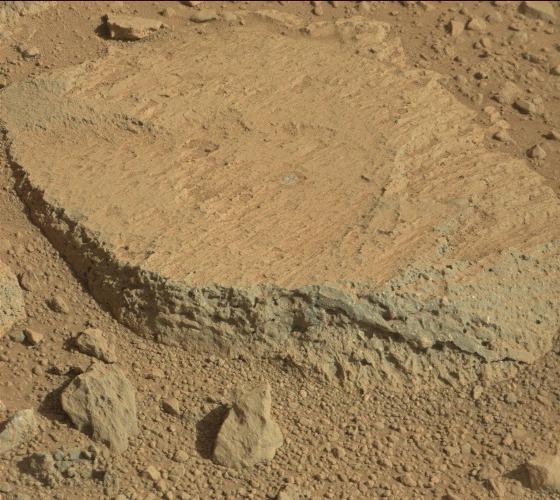
Terrain classes present: Bedrock, Gravel / Sand / Soil, Rock, Shadow